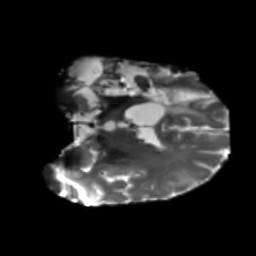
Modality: T2w
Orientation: coronal
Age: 46
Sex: male
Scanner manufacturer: siemens
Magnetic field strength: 3 T
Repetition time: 5.47 s
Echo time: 0.0854 s